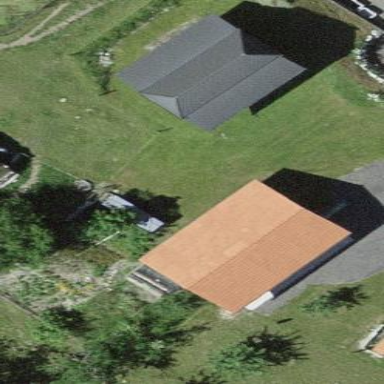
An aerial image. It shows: Rural barn.